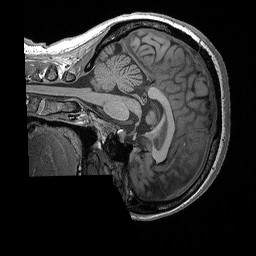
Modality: T1w
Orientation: sagittal
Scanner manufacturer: siemens
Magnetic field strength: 3 T
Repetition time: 2.3 s
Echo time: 0.00298 s